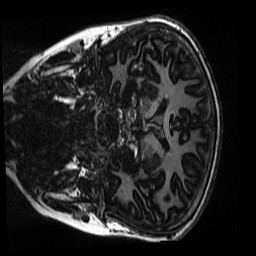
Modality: MP2RAGE
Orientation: coronal
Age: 11
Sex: male
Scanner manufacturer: siemens
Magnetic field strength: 3 T
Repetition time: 4 s
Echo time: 0.00303 s